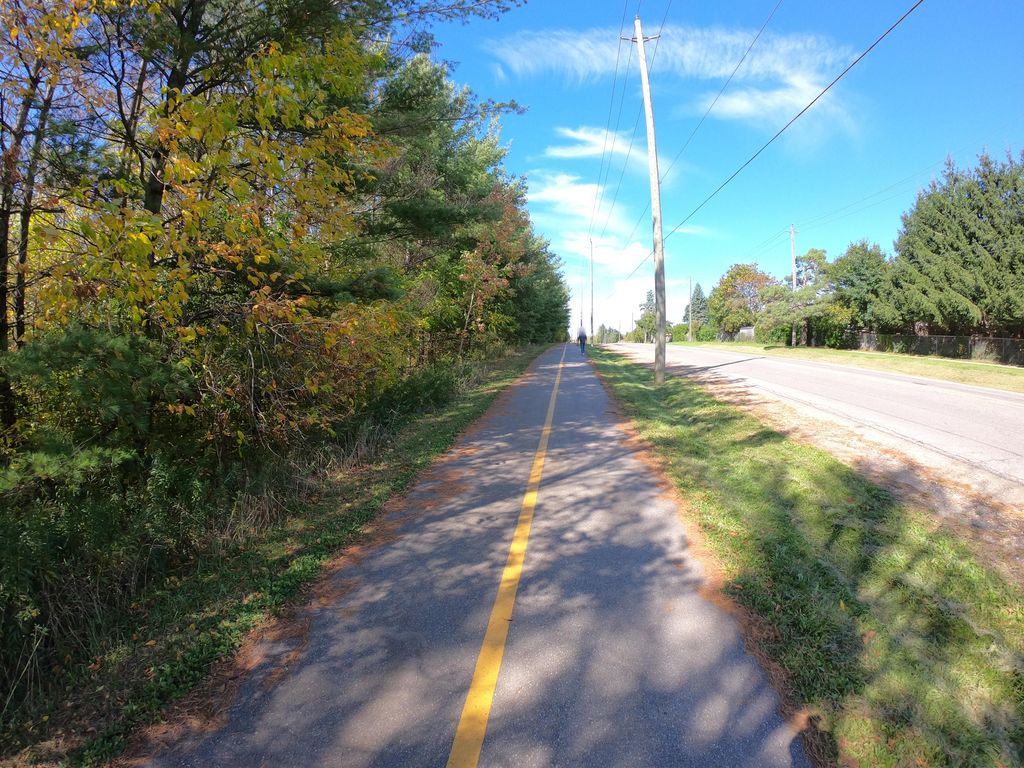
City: kitchener-waterloo